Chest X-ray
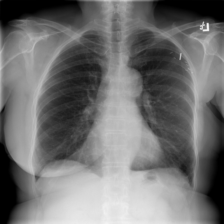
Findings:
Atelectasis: negative
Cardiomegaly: negative
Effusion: negative
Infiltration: negative
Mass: negative
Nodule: negative
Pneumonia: negative
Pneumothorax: negative
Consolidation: negative
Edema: negative
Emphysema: negative
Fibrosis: negative
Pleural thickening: negative
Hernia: negative